Field crop: maize
Growth stage: 2
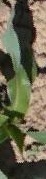
Species: maize